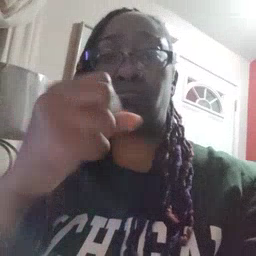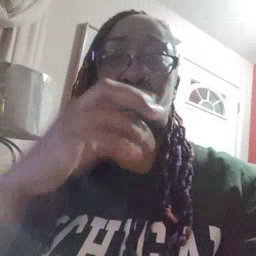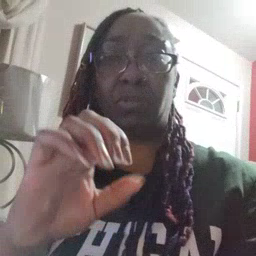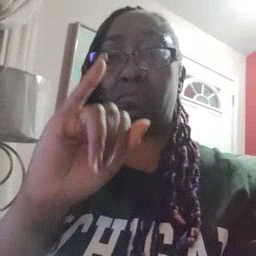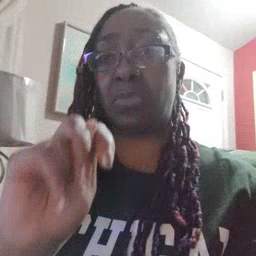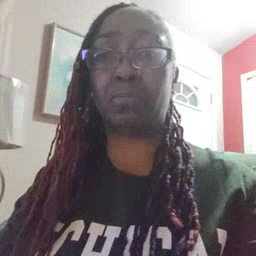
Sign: hesheit